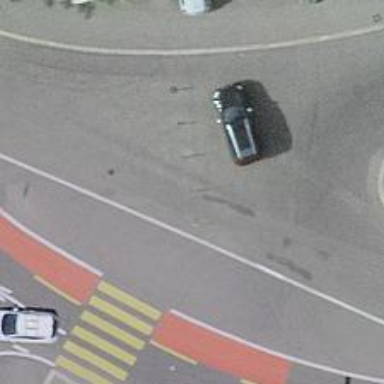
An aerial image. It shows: Bollard barrier.